Question: I have an ASP.NET dropdownlist like this:
'''
<asp:DropDownList ID="ddlMyDropDown" runat="server">
<asp:ListItem>Please pick one</asp:ListItem>
<asp:ListItem>option1</asp:ListItem>
<asp:ListItem>option2</asp:ListItem>
<asp:ListItem>option3</asp:ListItem>
<asp:ListItem>option4</asp:ListItem>
</asp:DropDownList>
'''
A 'CustomValidator' is bound to it, to see if the user chose an option. It calls the following javascript/JQuery function:
'''
function checkValueSelected(sender, args) {
var index = $("#ContentPlaceHolder1_ddlMyDropDown").selectedIndex;
args.IsValid = index > 0;
}
'''
but index is 'undefined' when debugging with Firebug. The JQuery selector finds 'select#ContentPlaceHolder1_ddlMyDropDown', so that's the problem. Does the 'selectedIndex' property not exist?
On the internet I found examples that do almost exactly the same and it works. I'm quite lost on this one...
# Update
This is what Firebug shows:

As you can see, the 'control' variable is some sort of array, with one entry which is actually what I want to be in 'control'. I don't think JQuery's ID selector returns multiple values?
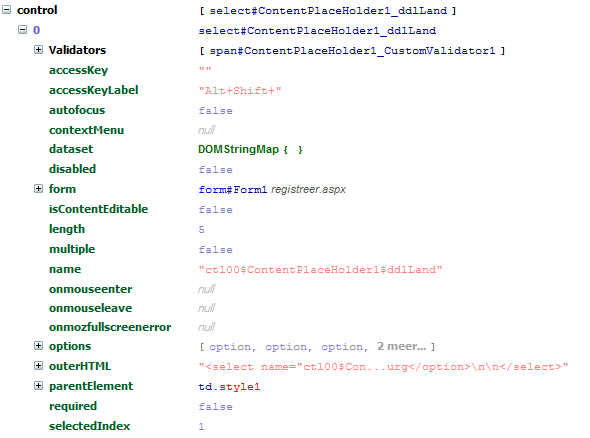
Answer: 'selectedIndex' is not there ...
you should use 'prop' of jquery...
'''
var index = $("#ContentPlaceHolder1_ddlMyDropDown").prop('selectedIndex');
'''
or
'''
var index = $("#ContentPlaceHolder1_ddlMyDropDown").get(0).selectedIndex;
'''